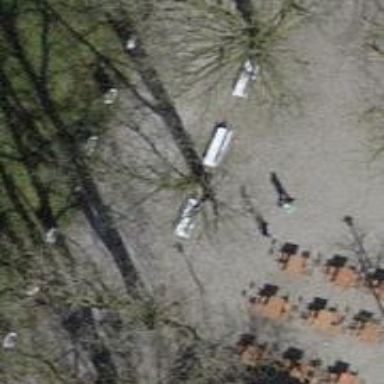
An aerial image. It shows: White bench.